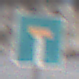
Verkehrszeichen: Sackgasse
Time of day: MorningAfternoon
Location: Outdoor (Nature)
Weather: PartlyCloudy
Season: Winter
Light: Natural